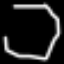
Label: octagon